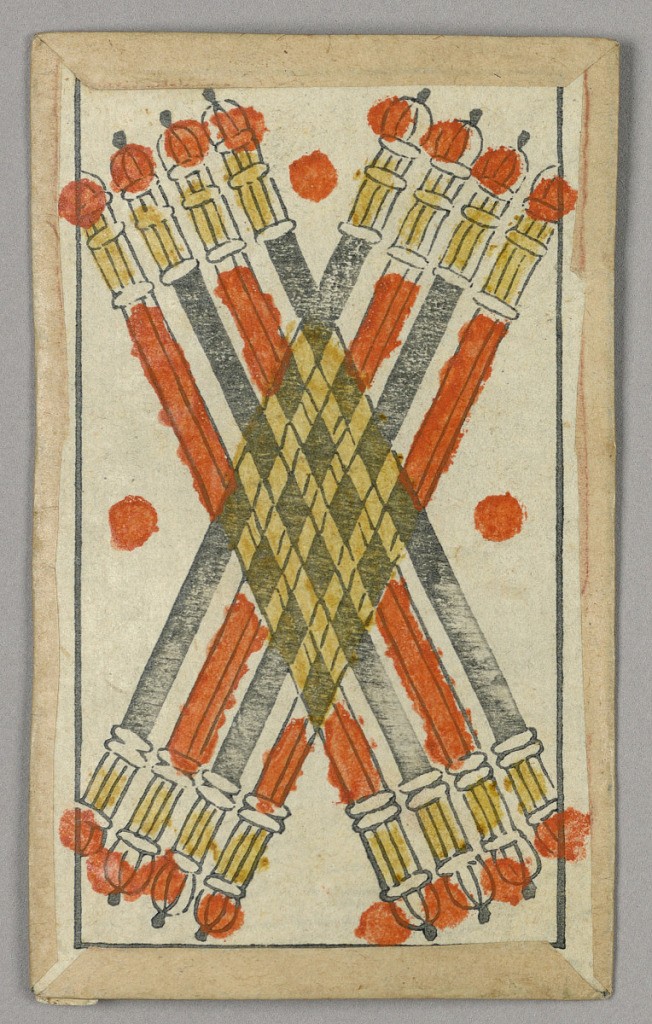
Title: Minchiate (Tarot) Playing Card
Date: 17th century
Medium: Stencil-colored woodblock print
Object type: Playing card
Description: Part of a set of Italian Minchiate playing cards.